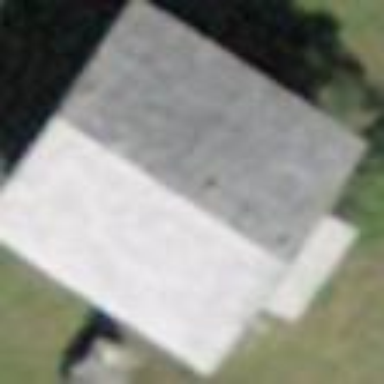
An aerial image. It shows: Building with tile roof.